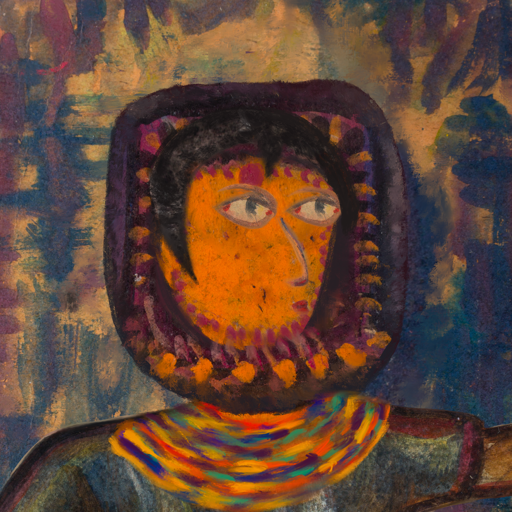
Background: InTheSun, Head And Neck Side: Doll_w_Hair, Face Side: GypsyMother, Bust: Mosgoul, Hair Side: Roy_Bahadur, Head Accessory: Blank, Second Necklace: An_Impression_2, Necklace: Blank, Baby: Blank